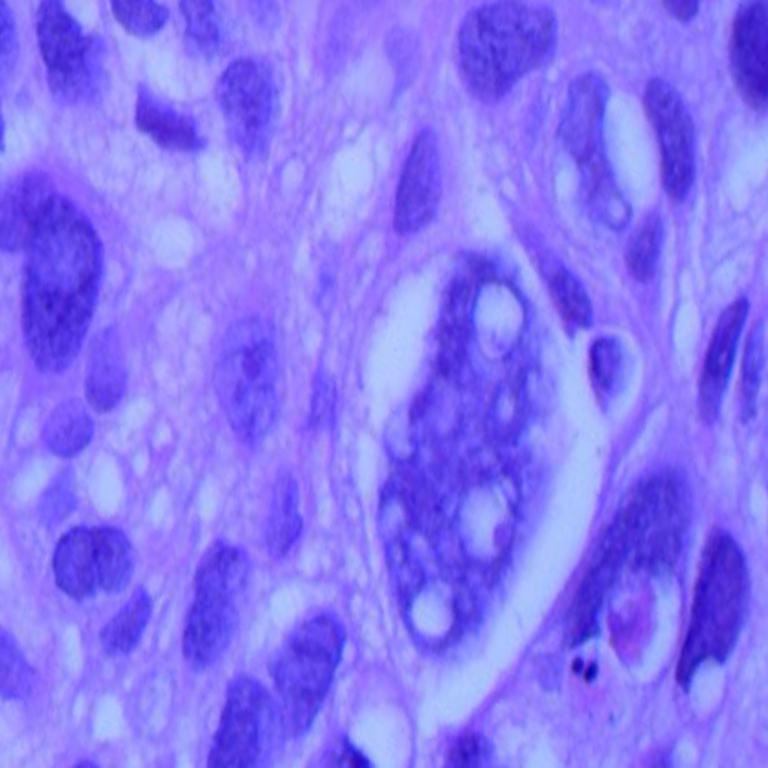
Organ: lung
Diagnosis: squamous carcinomas